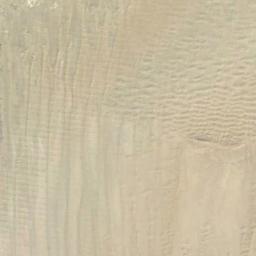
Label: desert